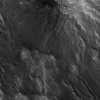
Atmospheric dust classification: not_dusty